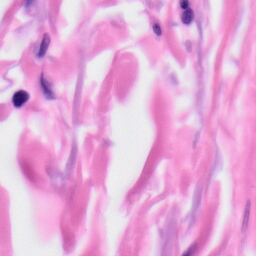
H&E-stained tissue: Skin